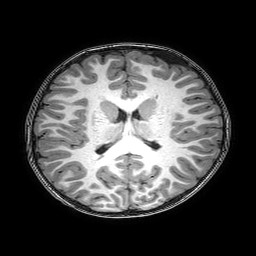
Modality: T1w
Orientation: coronal
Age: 6
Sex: male
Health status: healthy